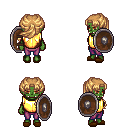
a pixel art fantasy rpg character, female body template, orc, green skin, gold chest armor, magenta pants, light blonde princess hairstyle, brown slippers, shield, four views (front, back, left, right), 2x2 character sprite sheet, small pixel art, hard edges, no anti-aliasing